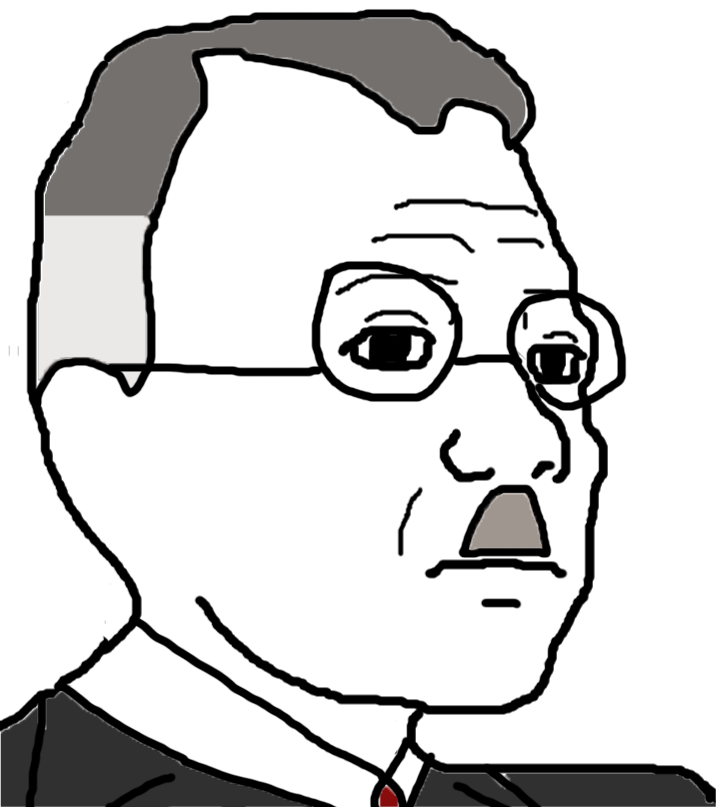
Label: 5_Groomer